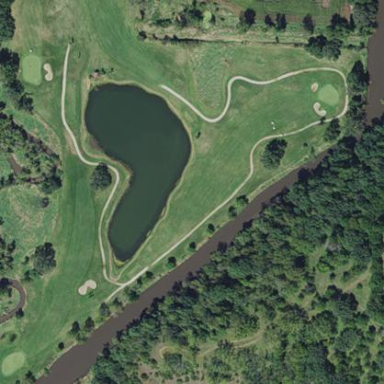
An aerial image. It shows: Area labeled as out of bounds on golf course.